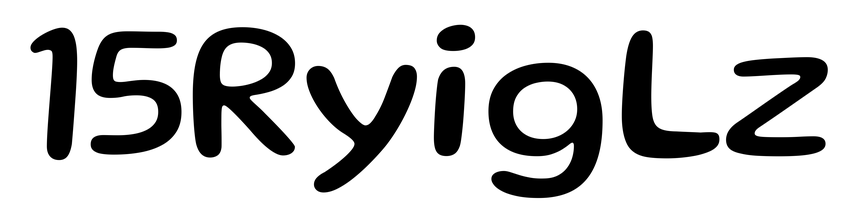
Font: Gluten_Regular